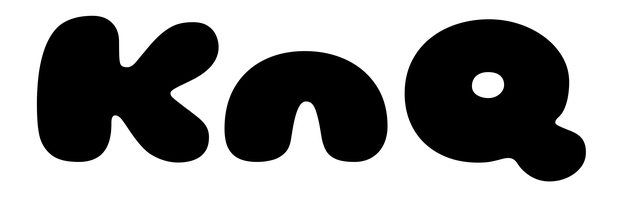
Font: Gluten_Black